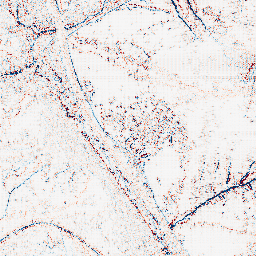
Category: edge_preserving
Decomposition family: median
Decomposition parameters: size: 3
Upsampling method: fft_zeropad
Upsampling parameters: scale: 4
Upsampling scale: 4